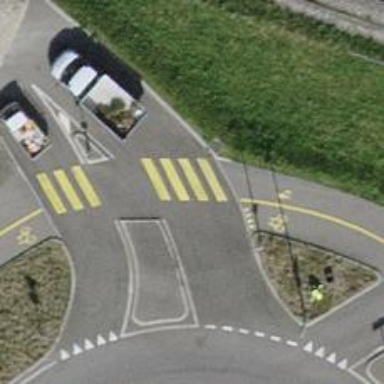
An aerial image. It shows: Uncontrolled zebra crossing on the road.